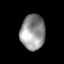
Tissue: lung
Cell type: T cells
Senescence score: 0.2042
Nuclear area (px): 846
Mean DAPI intensity: 148.128